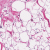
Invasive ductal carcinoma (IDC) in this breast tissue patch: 0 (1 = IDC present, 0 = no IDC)